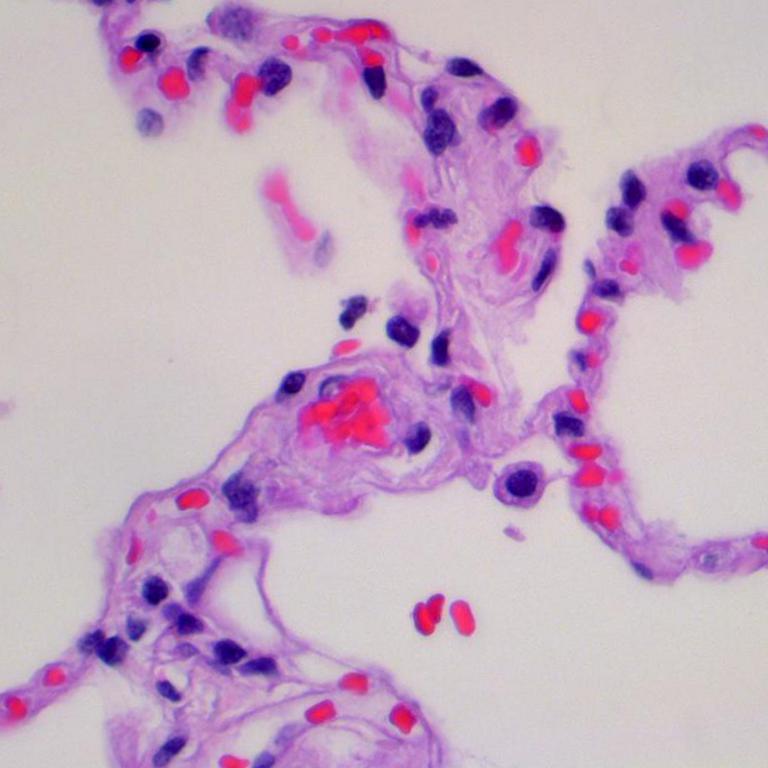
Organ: lung
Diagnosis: benign